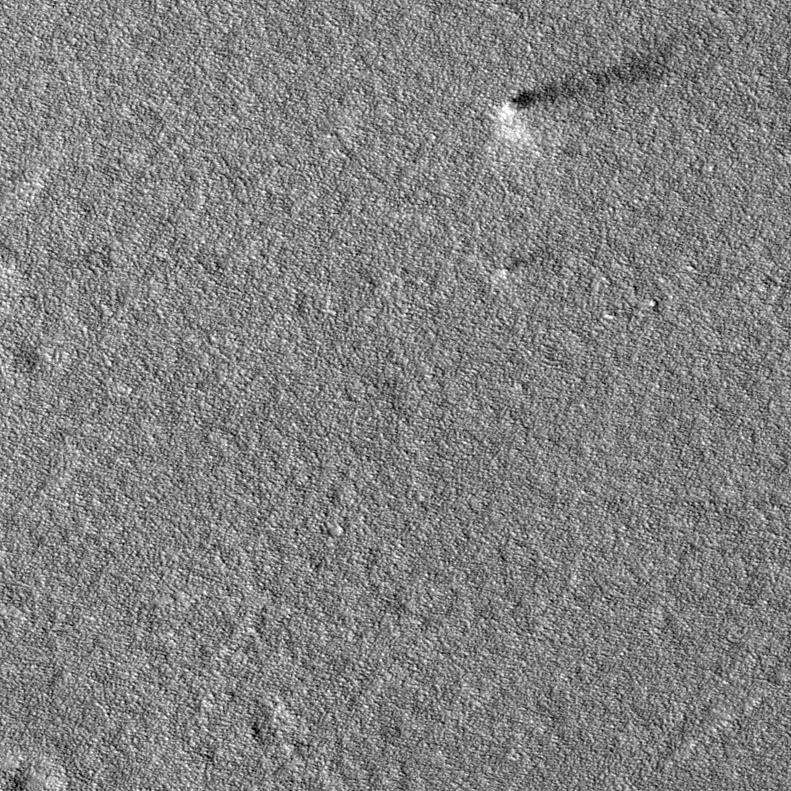
Label: dustdevil, dustdevil